Question: I'm fine with FK names of "Table_Id" "TableId" in my table. But the Entity Framework SQL generator is using both.
- -
This kinda seems ridiculous - from a DB perspective there's no difference between these two relationships, so having consistency here would seem obvious. I'm building Model First.
Am I doing something wrong or is there some way to fix this?
---
EDIT:
By request, including a sample. I created a new Entity diagram and generated SQL. It validates. Here's a snapshot of the diagram and Generate Database from Model script. Note the BasketId on Apples vs. Basket_Id on Oranges. The only difference is having selected "Add foreign key properties to the 'Oranges' entity." when adding that association.

'''
-- --------------------------------------------------
-- Entity Designer DDL Script for SQL Server 2005, 2008, and Azure
-- --------------------------------------------------
-- Date Created: 04/29/2013 23:38:07
-- Generated from EDMX file: C:\data\web-trunk\TestEntities.Data\TestEntities.edmx
-- --------------------------------------------------
SET QUOTED_IDENTIFIER OFF;
GO
USE [TestEntities];
GO
IF SCHEMA_ID(N'dbo') IS NULL EXECUTE(N'CREATE SCHEMA [dbo]');
GO
-- --------------------------------------------------
-- Dropping existing FOREIGN KEY constraints
-- --------------------------------------------------
-- --------------------------------------------------
-- Dropping existing tables
-- --------------------------------------------------
-- --------------------------------------------------
-- Creating all tables
-- --------------------------------------------------
-- Creating table 'Baskets'
CREATE TABLE [dbo].[Baskets] (
[Id] int IDENTITY(1,1) NOT NULL
);
GO
-- Creating table 'Apples'
CREATE TABLE [dbo].[Apples] (
[Id] int IDENTITY(1,1) NOT NULL,
[BasketId] int NOT NULL
);
GO
-- Creating table 'Oranges'
CREATE TABLE [dbo].[Oranges] (
[Id] int IDENTITY(1,1) NOT NULL,
[Basket_Id] int NOT NULL
);
GO
-- --------------------------------------------------
-- Creating all PRIMARY KEY constraints
-- --------------------------------------------------
-- Creating primary key on [Id] in table 'Baskets'
ALTER TABLE [dbo].[Baskets]
ADD CONSTRAINT [PK_Baskets]
PRIMARY KEY CLUSTERED ([Id] ASC);
GO
-- Creating primary key on [Id] in table 'Apples'
ALTER TABLE [dbo].[Apples]
ADD CONSTRAINT [PK_Apples]
PRIMARY KEY CLUSTERED ([Id] ASC);
GO
-- Creating primary key on [Id] in table 'Oranges'
ALTER TABLE [dbo].[Oranges]
ADD CONSTRAINT [PK_Oranges]
PRIMARY KEY CLUSTERED ([Id] ASC);
GO
-- --------------------------------------------------
-- Creating all FOREIGN KEY constraints
-- --------------------------------------------------
-- Creating foreign key on [Basket_Id] in table 'Oranges'
ALTER TABLE [dbo].[Oranges]
ADD CONSTRAINT [FK_BasketOrange]
FOREIGN KEY ([Basket_Id])
REFERENCES [dbo].[Baskets]
([Id])
ON DELETE NO ACTION ON UPDATE NO ACTION;
-- Creating non-clustered index for FOREIGN KEY 'FK_BasketOrange'
CREATE INDEX [IX_FK_BasketOrange]
ON [dbo].[Oranges]
([Basket_Id]);
GO
-- Creating foreign key on [BasketId] in table 'Apples'
ALTER TABLE [dbo].[Apples]
ADD CONSTRAINT [FK_BasketApple]
FOREIGN KEY ([BasketId])
REFERENCES [dbo].[Baskets]
([Id])
ON DELETE NO ACTION ON UPDATE NO ACTION;
-- Creating non-clustered index for FOREIGN KEY 'FK_BasketApple'
CREATE INDEX [IX_FK_BasketApple]
ON [dbo].[Apples]
([BasketId]);
GO
-- --------------------------------------------------
-- Script has ended
-- ------------------------
'''
---
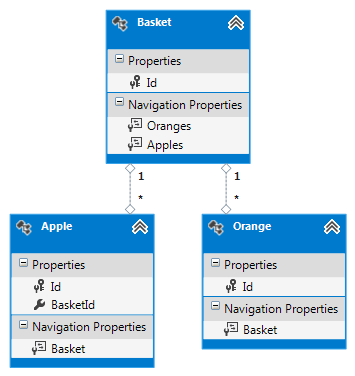
Answer: You're right, there's no difference from a Data model perspective, but there is a difference from an Object Model perspective.
When you use Foreign Key Properties, then the Foreign key ID is included in the entity, but when you don't then the foreign key is silently used. The naming is part of the Entity Framework "Convention over Configuration" policy. EF sees a property named Basket_Id and doesn't see the property in the entity, so it knows to use this id without specifically configuring it.
By contrast, when Ef sees BasketId and sees the property in the entity, then it knows to map that field to the underlying BasketId column.
Basically, EF is distinguishing between the two types of foreign key navigation by using a naming convention. You can read more about this here:
<URL>
If you want to change this behavior, you could create a custom naming convention, remove the default one, and add your custom one that names things the way you want, however it very well could cause conflicts with the other type of navigation.
Honestly, I find it a bit ironic that you want to complain about consistency when you are being inconsistent in how you define your navigational properties. Stick with one or the other if consistency is so important to you.